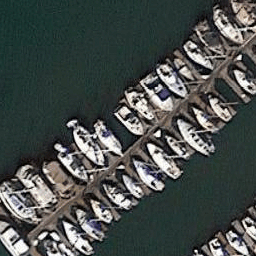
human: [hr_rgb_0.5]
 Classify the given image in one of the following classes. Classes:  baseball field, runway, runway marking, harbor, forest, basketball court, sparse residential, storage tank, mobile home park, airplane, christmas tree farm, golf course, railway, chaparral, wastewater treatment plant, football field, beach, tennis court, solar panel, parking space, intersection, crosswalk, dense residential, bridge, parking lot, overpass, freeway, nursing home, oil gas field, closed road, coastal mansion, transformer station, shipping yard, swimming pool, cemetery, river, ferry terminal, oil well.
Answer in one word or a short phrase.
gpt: harbor